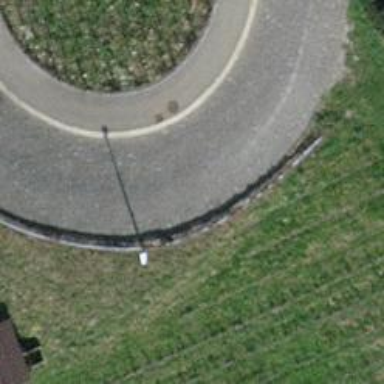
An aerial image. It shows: Residential road with sett surface.